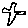
Label: bird